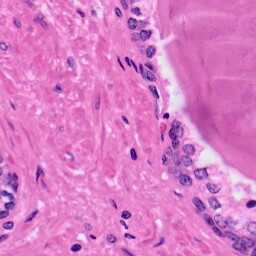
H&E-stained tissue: Prostate